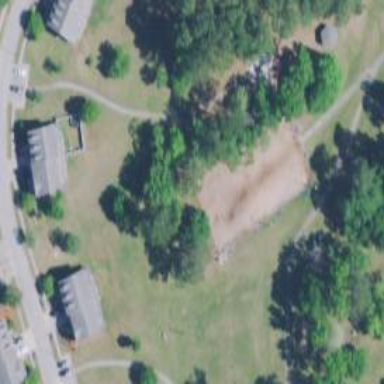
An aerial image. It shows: Dog park for leisure land.